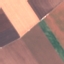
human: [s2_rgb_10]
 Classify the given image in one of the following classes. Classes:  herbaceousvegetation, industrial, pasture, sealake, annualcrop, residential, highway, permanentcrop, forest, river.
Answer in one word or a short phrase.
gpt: AnnualCrop